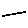
Label: line